Question: I have text on a page, its in a '<h3>' tag, which has a class 'ms-standardheader', but there are other texts on the page with the same class in its own '<h3>' tag. I also know the text I want to hide is 'Session'.
With this how can I write a javascript function to hide only this text?
Here is an image of the developtools from IE.

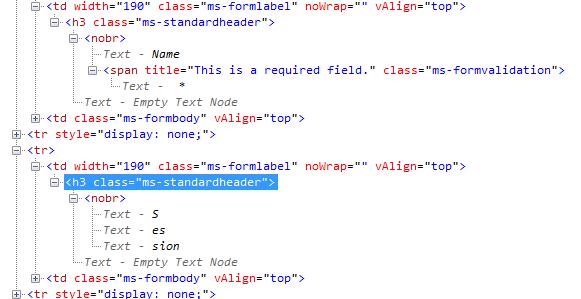
Answer: I'd suggest, if you're restricted (as your tags suggest) to non-library plain JavaScript, the following:
'''
var h3s = document.getElementsByTagName('h3'),
classedH3 = [];
for (var i = 0, len = h3s.length; i < len; i++) {
if (h3s[i].className.indexOf('ms-standardheader') > -1) {
classedH3.push(h3s[i]);
}
}
for (var i = 0, len = classedH3.length; i < len; i++) {
if (classedH3[i].firstChild.nodeValue == 'the text to hide'){
classedH3[i].style.display = 'none';
}
}
'''
<URL>.
References:
- <URL>